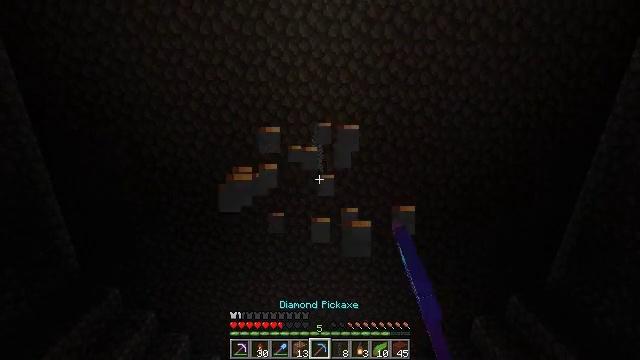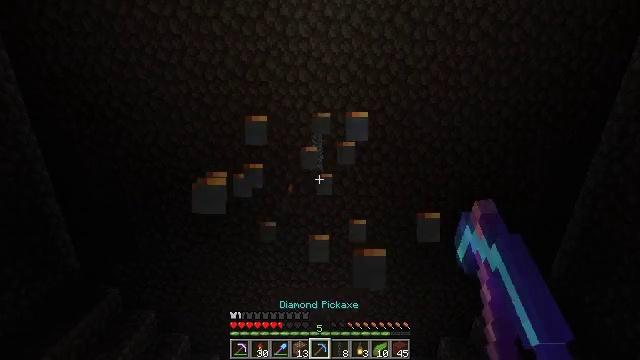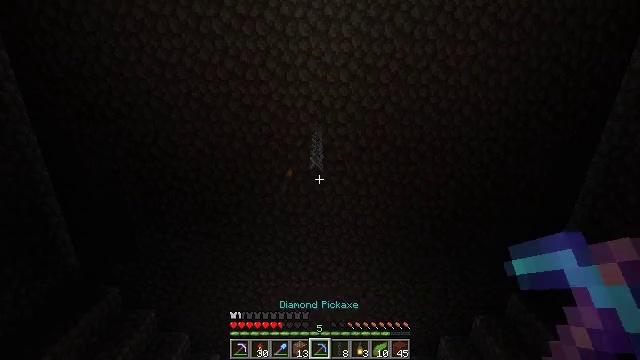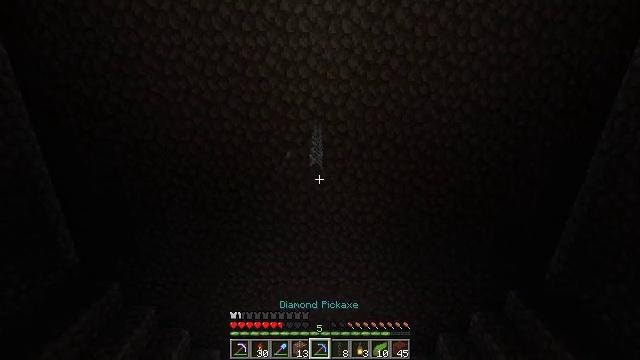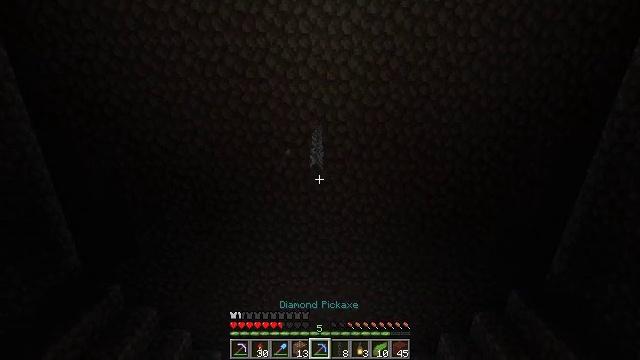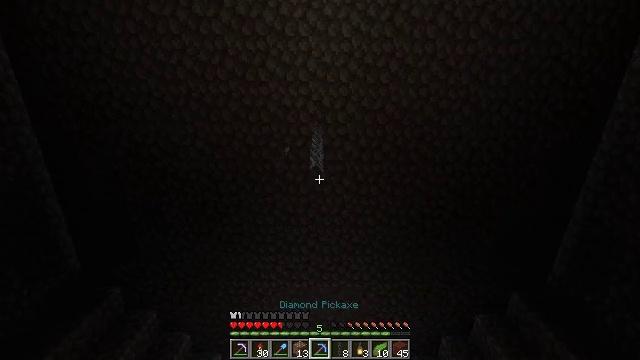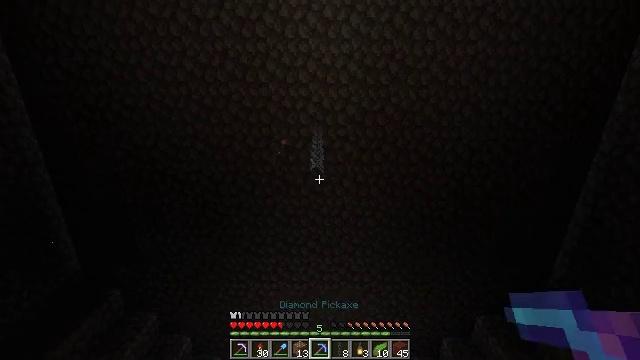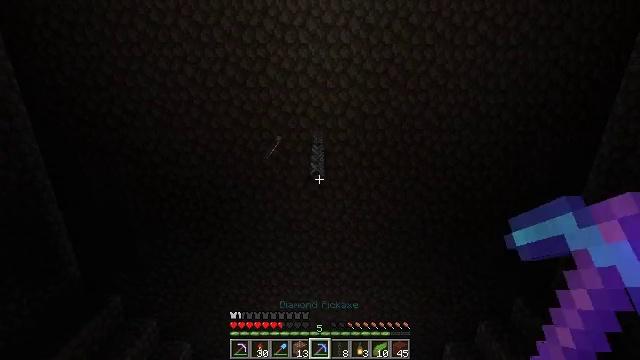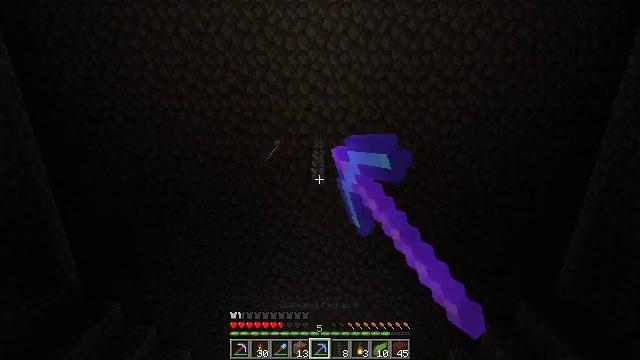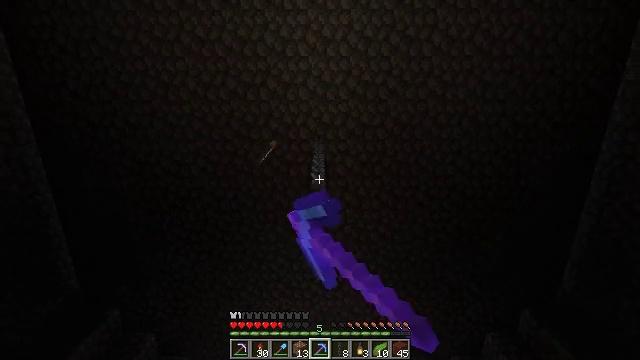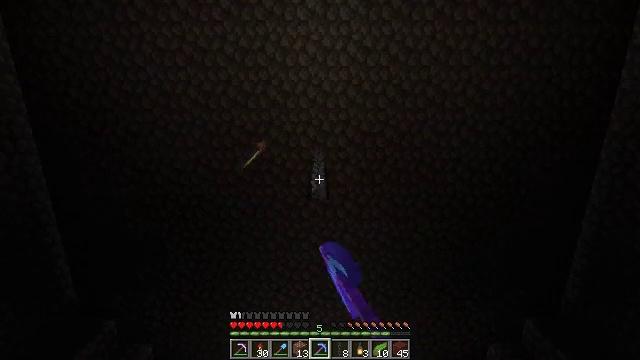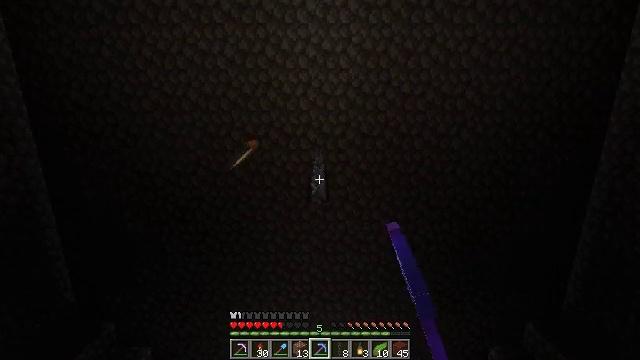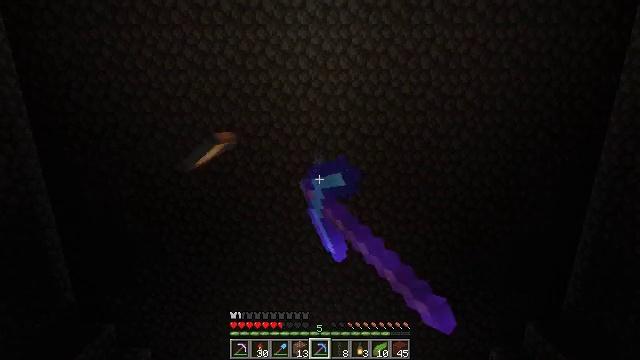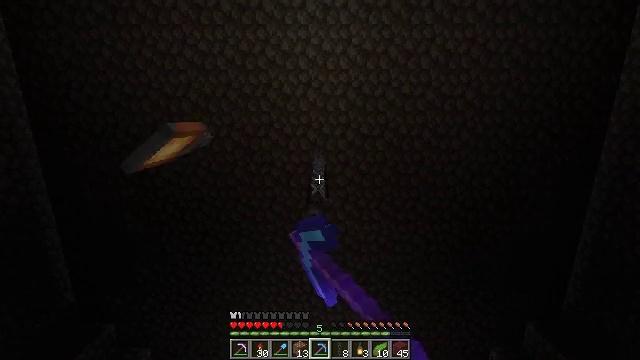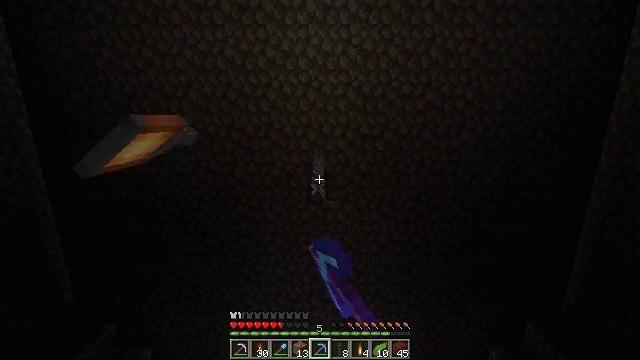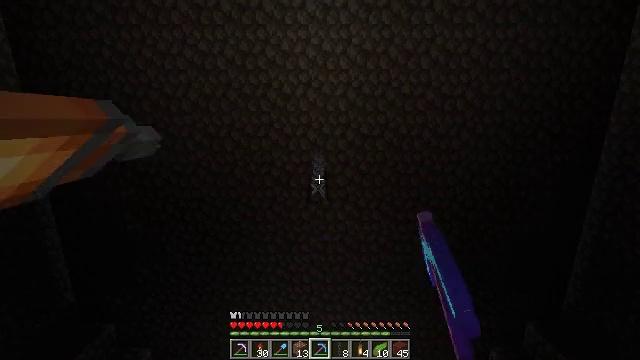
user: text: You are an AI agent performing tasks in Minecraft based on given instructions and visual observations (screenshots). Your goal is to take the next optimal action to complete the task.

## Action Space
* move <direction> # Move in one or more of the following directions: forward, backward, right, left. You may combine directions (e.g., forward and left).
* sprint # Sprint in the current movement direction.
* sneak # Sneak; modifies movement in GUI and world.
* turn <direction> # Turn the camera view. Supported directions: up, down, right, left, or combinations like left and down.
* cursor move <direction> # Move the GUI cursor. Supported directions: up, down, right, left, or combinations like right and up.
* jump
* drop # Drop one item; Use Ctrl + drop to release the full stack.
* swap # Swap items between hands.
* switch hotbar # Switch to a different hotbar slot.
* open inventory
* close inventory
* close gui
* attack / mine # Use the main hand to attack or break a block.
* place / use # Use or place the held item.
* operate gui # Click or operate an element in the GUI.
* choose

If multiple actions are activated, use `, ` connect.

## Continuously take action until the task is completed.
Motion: motion action
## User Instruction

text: Retrieve the chain by mining it.
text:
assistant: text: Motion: attack / mine
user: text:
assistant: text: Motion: attack / mine
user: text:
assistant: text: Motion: attack / mine
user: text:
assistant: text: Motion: attack / mine
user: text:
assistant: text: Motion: attack / mine
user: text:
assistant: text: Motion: attack / mine
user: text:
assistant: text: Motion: attack / mine
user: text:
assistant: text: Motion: turn up, attack / mine
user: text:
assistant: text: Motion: turn up, attack / mine
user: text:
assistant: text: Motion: turn up, attack / mine
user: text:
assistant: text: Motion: attack / mine
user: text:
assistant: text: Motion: attack / mine
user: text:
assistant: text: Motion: attack / mine
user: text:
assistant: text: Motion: attack / mine
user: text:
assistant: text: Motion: attack / mine
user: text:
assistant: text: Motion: attack / mine
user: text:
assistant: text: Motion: attack / mine
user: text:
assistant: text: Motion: attack / mine
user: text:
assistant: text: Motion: attack / mine
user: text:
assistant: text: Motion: attack / mine
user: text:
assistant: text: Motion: attack / mine
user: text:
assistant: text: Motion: attack / mine
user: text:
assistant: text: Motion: no_op